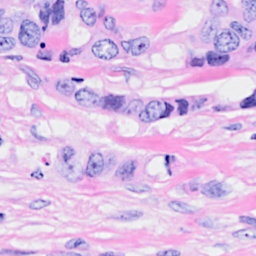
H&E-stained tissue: Breast